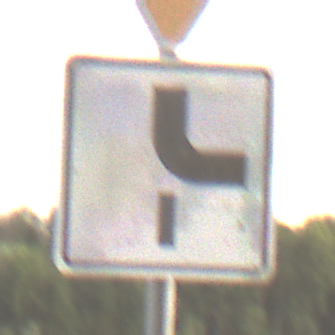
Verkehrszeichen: VerlaufVorfahrtsstrasse10
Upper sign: VorfahrtGewaehren
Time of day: SunriseSunset
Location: Outdoor (Nature)
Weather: Clear
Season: NotSpecified
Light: Natural